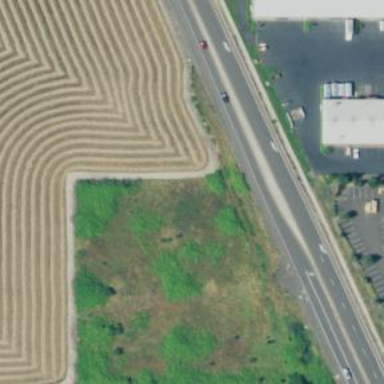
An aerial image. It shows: Bioswale created as man-made feature.